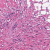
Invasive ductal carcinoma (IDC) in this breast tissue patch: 0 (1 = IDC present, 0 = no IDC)